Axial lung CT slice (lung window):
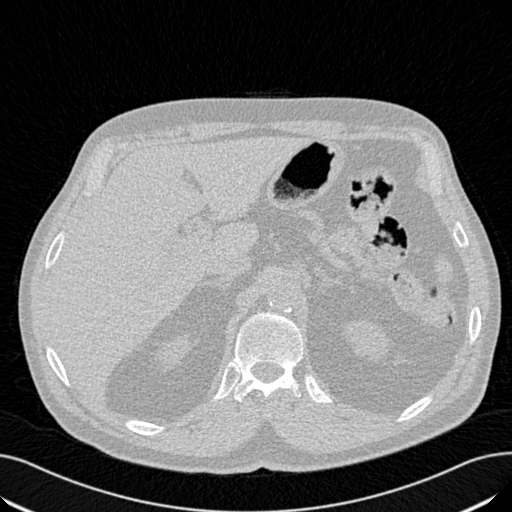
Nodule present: no